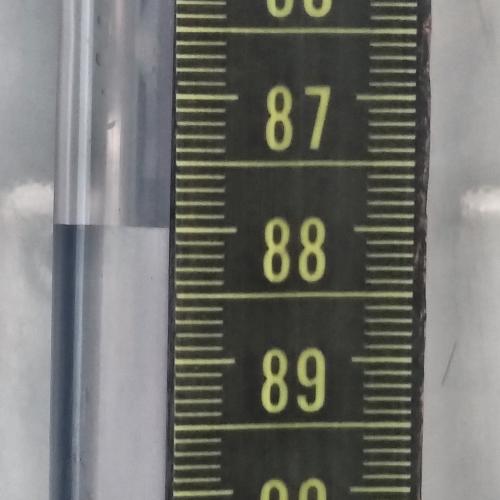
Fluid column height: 88.0 cm